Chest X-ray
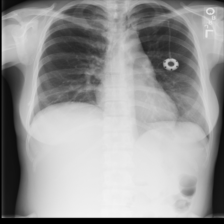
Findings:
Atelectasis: negative
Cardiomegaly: negative
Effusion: negative
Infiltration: negative
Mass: negative
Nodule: negative
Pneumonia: negative
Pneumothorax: negative
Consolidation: negative
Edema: negative
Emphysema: negative
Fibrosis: negative
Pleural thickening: negative
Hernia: negative